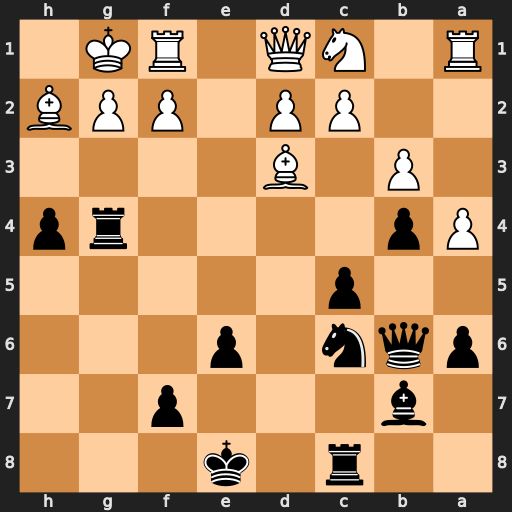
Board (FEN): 2r1k3/1b3p2/pqn1p3/2p5/Pp4rp/1P1B4/2PP1PPB/R1NQ1RK1
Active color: b
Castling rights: -
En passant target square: -
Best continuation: Ne5 Qxg4 Nxg4